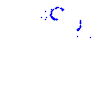
Particle: proton